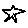
Label: star